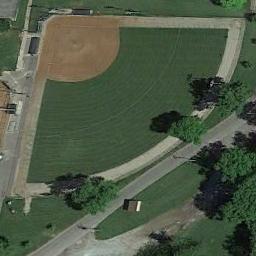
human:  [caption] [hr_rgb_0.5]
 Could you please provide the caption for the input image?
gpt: There is a baseball diamond in the grass along the roads with many trees .

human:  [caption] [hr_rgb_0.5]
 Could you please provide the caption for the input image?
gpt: A baseball diamond on the lawn with some trees and some roads beside .

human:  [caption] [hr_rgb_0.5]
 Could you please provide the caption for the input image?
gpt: This baseball field looks like a semicircle with two white houses beside it .

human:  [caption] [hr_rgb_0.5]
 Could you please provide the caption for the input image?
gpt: A baseball diamond is on the open place by the road .

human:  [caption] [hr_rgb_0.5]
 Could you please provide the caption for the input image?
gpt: A road is next to the baseball diamond .